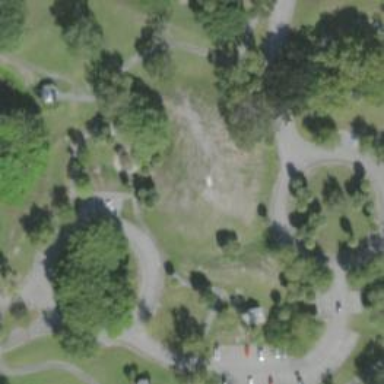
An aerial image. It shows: Disc golf basket.